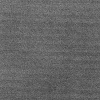
Atmospheric dust classification: dusty